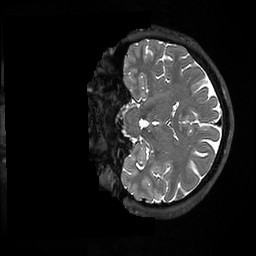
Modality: T2w
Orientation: coronal
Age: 36
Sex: male
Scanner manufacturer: ge
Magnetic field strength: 3 T
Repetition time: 3.202 s
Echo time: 0.06636 s